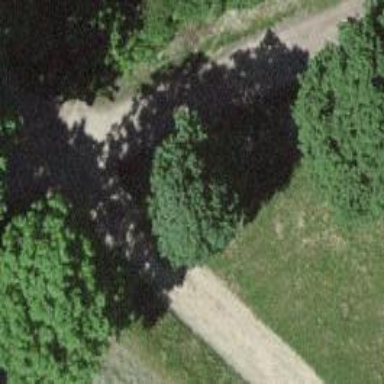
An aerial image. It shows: Brown bench.